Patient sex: F
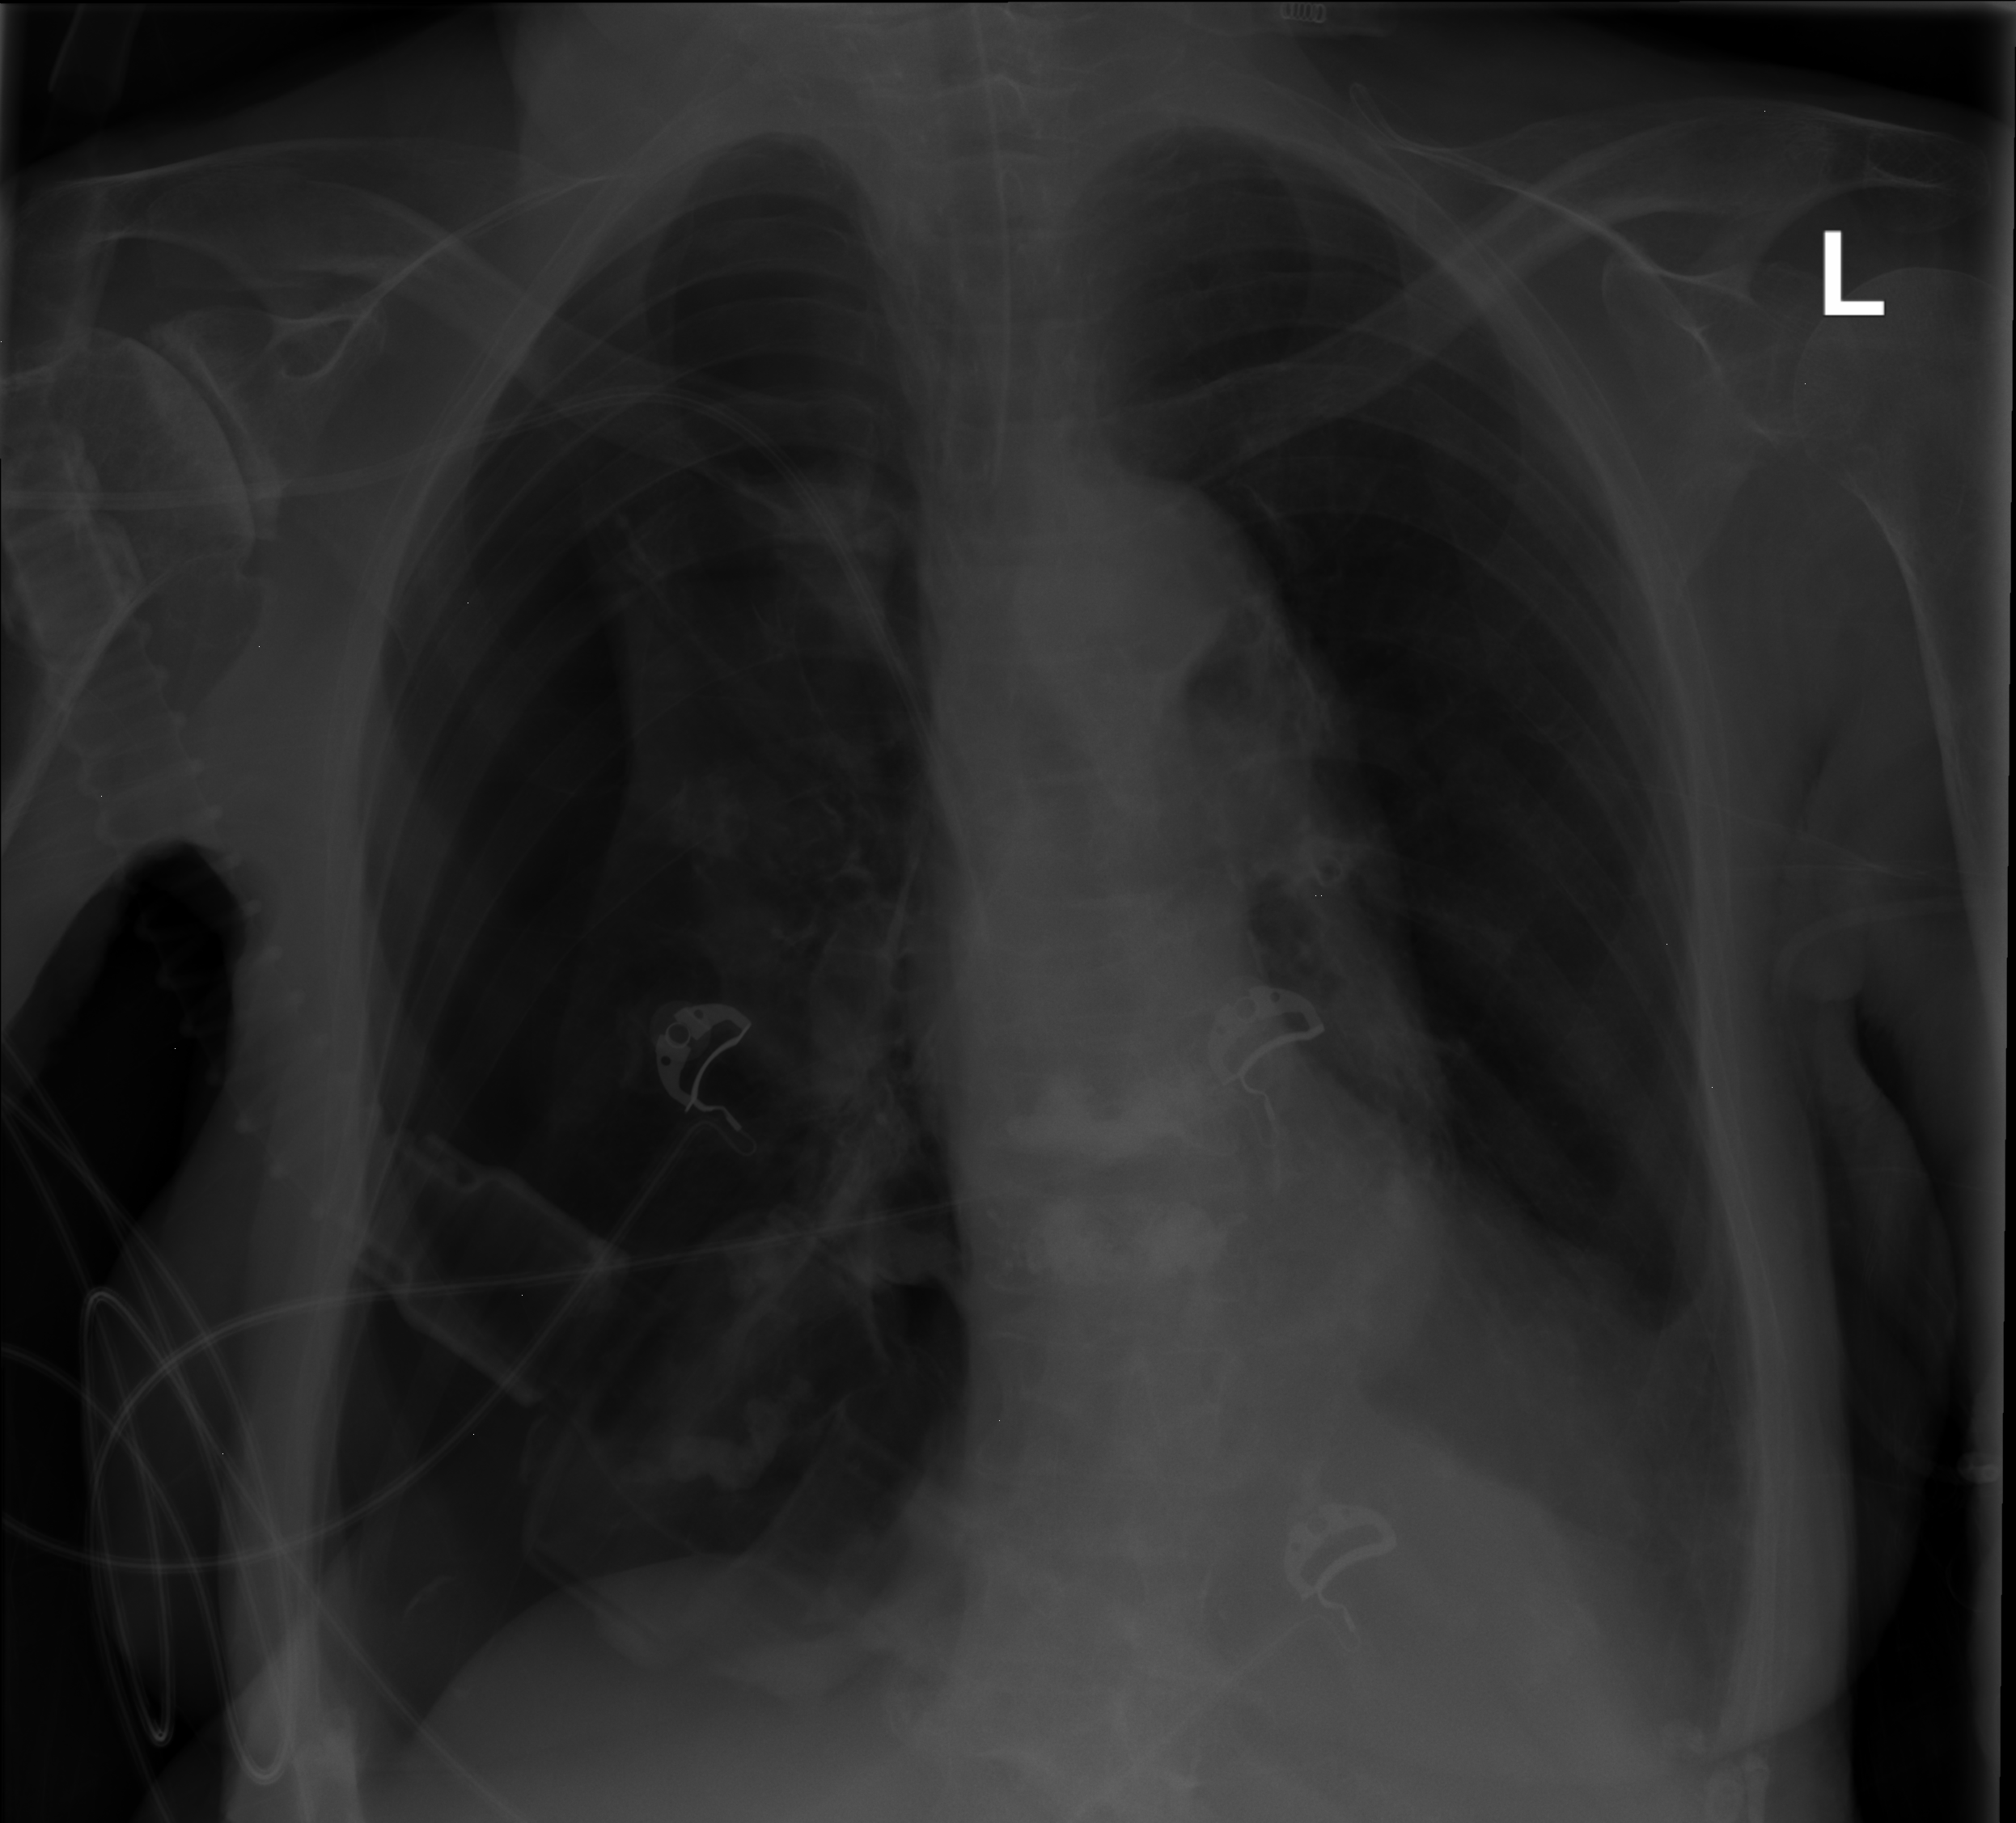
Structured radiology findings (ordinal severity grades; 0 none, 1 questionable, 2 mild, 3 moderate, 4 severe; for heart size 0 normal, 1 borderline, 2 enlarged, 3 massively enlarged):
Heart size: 1
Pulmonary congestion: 0
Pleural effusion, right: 0
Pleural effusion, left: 0
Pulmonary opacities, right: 0
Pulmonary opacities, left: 0
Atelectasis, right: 3
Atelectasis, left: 2